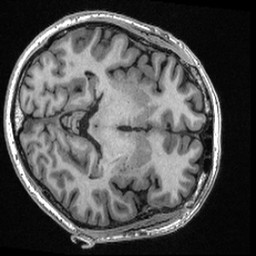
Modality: T1w
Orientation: axial
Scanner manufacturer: ge
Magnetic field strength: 3 T
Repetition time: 0.006736 s
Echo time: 0.002996 s